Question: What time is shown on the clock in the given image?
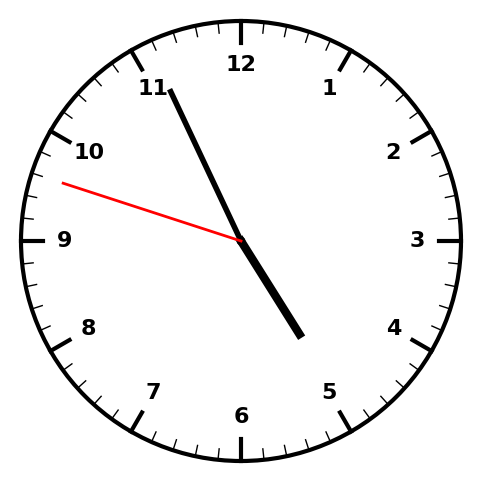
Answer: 04:55:48